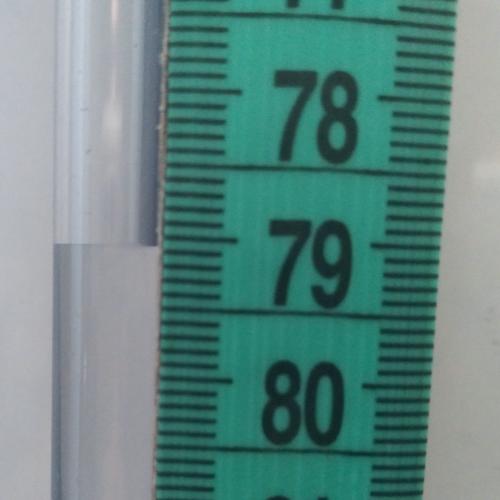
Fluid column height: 79.1 cm